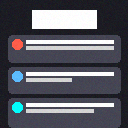
Screen state: on